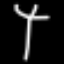
Label: fork